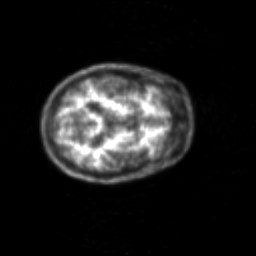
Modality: PET
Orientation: axial
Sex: male
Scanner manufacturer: siemens